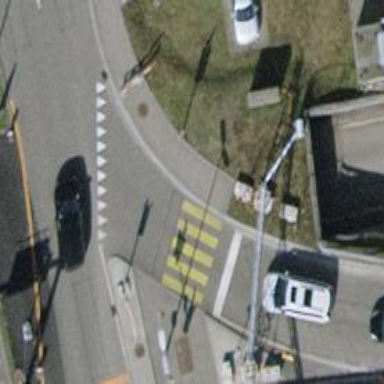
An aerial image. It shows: Traffic signals at road crossing.